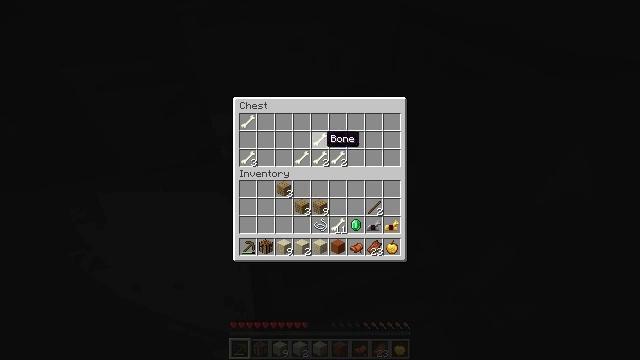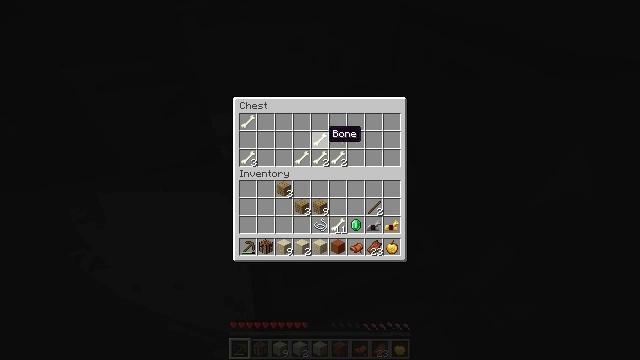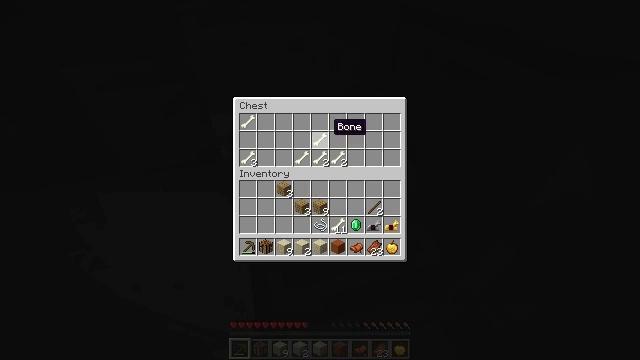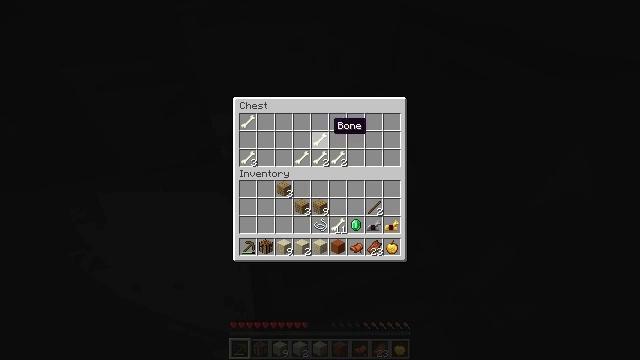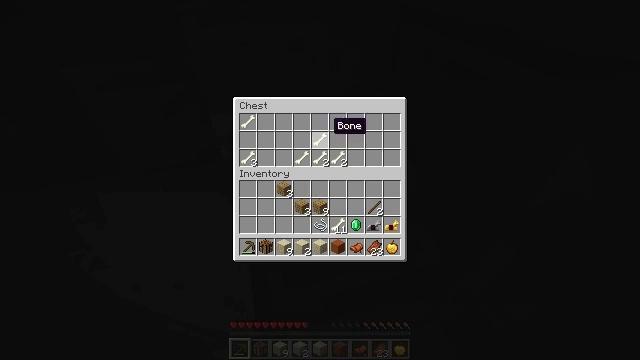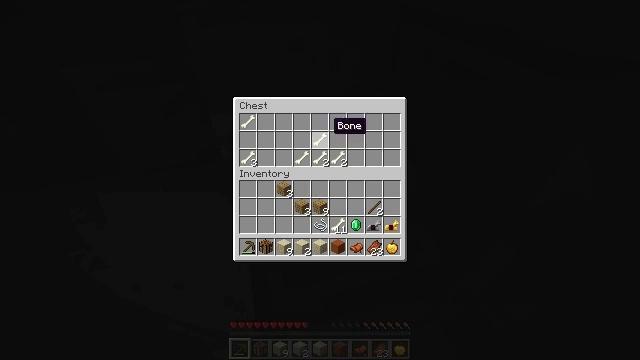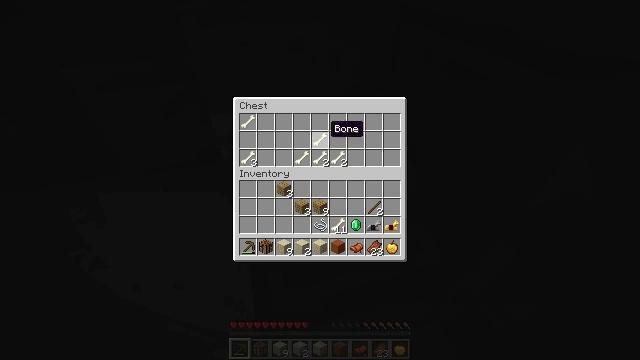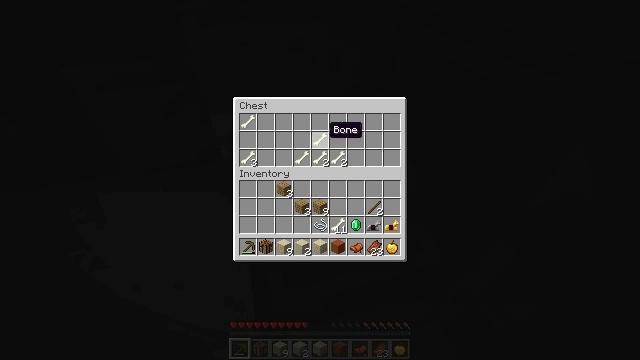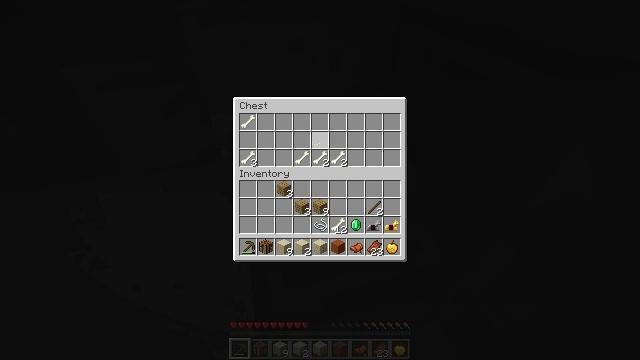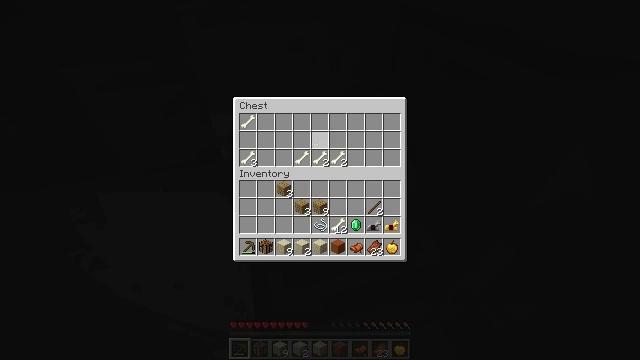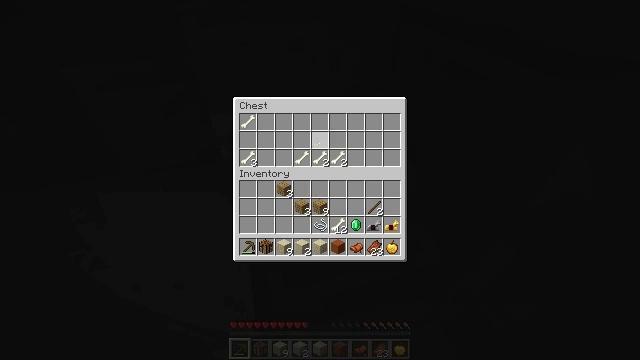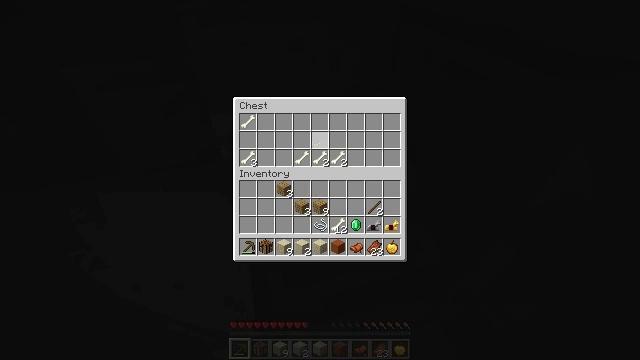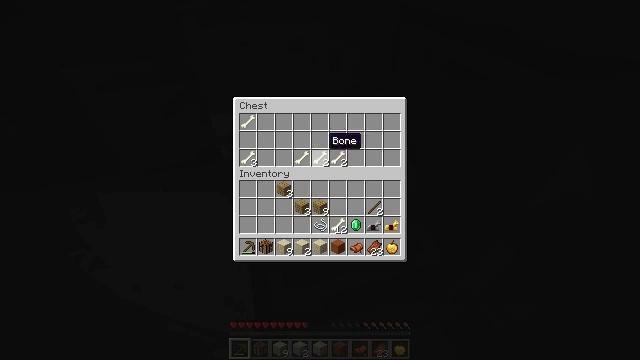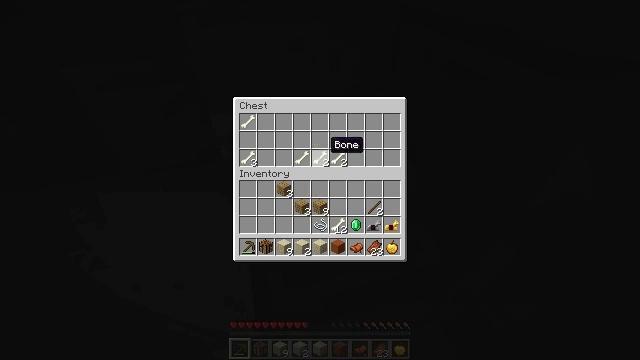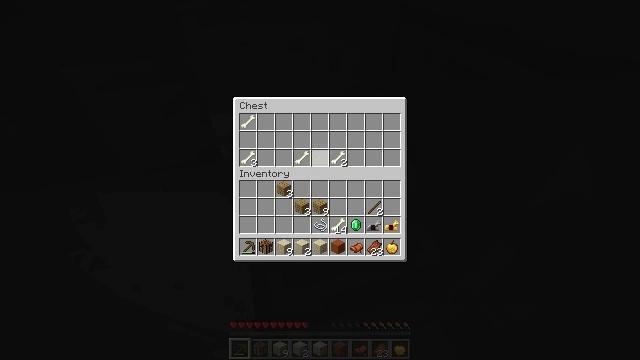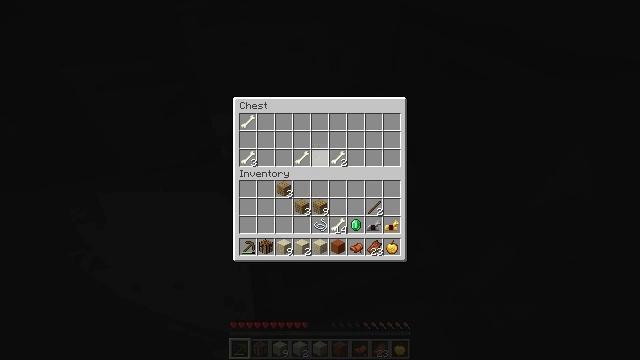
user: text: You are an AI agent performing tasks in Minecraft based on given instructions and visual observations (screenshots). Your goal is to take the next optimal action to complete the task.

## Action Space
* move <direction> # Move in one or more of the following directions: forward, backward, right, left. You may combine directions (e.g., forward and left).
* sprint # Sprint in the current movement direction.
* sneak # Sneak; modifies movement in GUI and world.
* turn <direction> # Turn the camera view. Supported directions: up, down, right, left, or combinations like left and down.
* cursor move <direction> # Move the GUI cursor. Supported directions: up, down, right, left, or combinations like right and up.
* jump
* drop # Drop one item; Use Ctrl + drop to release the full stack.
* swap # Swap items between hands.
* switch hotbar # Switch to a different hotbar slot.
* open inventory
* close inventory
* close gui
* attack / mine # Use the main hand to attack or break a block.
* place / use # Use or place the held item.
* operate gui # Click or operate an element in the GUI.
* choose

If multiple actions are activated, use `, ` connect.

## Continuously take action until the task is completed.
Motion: motion action
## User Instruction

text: Reclaim the chest into your inventory.
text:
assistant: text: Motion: no_op
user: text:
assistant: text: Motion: sneak, cursor move up
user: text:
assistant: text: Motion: sneak
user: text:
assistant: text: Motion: sneak
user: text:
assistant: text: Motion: sneak
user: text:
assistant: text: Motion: sneak
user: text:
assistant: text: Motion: sneak
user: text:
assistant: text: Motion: sneak, operate gui
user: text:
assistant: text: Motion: sneak, operate gui
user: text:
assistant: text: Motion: sneak, operate gui
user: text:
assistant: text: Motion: sneak, operate gui
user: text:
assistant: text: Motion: sneak, cursor move down
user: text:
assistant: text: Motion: sneak
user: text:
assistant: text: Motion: sneak, operate gui
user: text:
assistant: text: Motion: sneak, operate gui
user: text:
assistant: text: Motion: sneak, cursor move right, operate gui
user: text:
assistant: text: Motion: sneak, cursor move right
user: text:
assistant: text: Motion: sneak, operate gui
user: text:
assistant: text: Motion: sneak, operate gui
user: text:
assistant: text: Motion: sneak, operate gui
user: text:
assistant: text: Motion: sneak, cursor move left
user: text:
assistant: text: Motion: sneak, cursor move left
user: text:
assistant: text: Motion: sneak
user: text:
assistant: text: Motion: sneak, operate gui
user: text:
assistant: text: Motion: sneak, operate gui
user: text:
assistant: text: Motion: sneak, operate gui
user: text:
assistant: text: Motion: sneak
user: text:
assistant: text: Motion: sneak, cursor move left
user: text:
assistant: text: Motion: sneak, cursor move left
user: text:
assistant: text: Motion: sneak